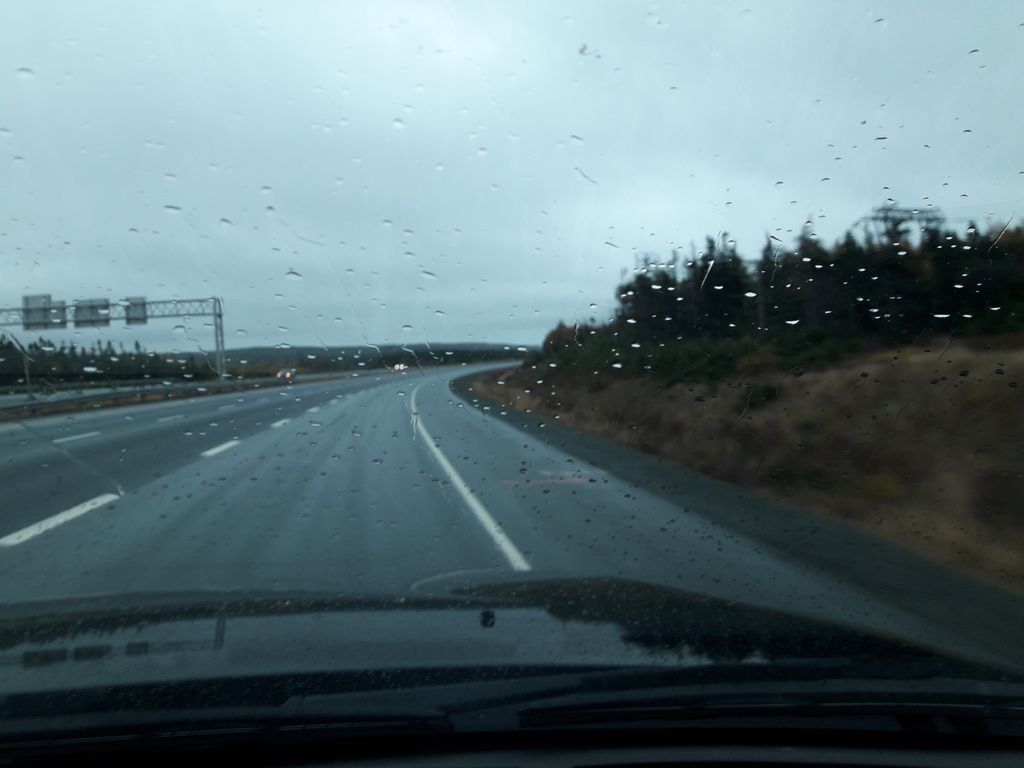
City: st_johns